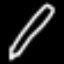
Label: pencil